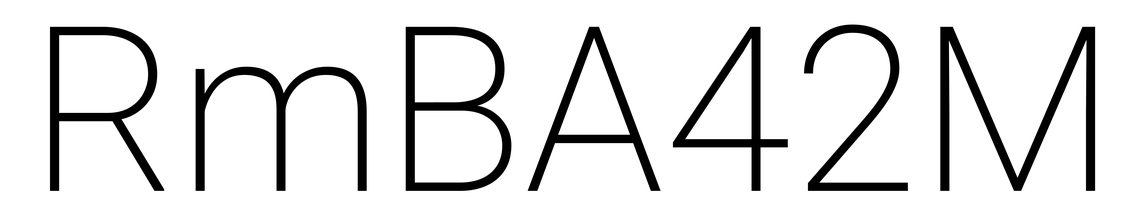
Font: Roboto_ExtraLight